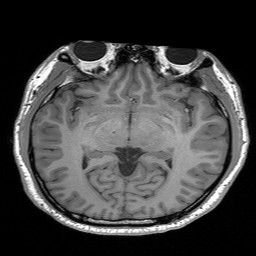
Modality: T1w
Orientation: coronal
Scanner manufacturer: siemens
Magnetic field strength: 3 T